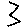
Label: zigzag